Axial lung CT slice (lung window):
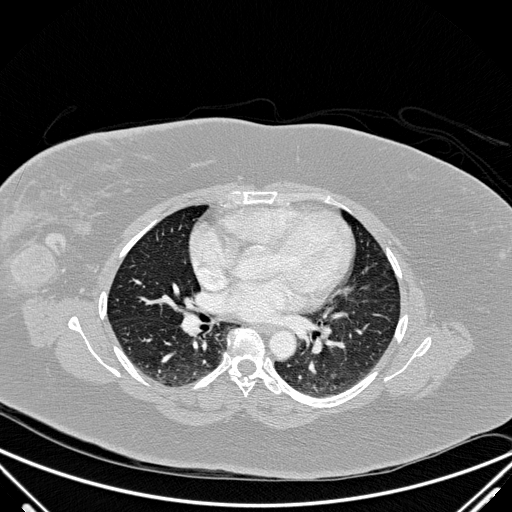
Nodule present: no